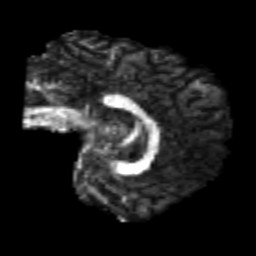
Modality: FA
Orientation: sagittal
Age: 20
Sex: male
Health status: healthy
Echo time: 0.074 s